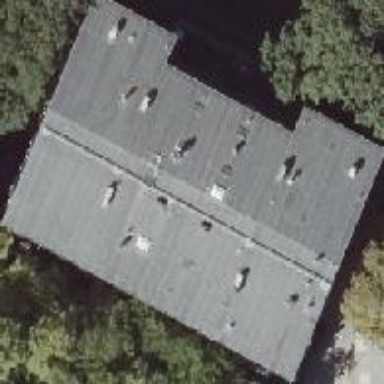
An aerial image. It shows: Building with gabled roof.